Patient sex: M
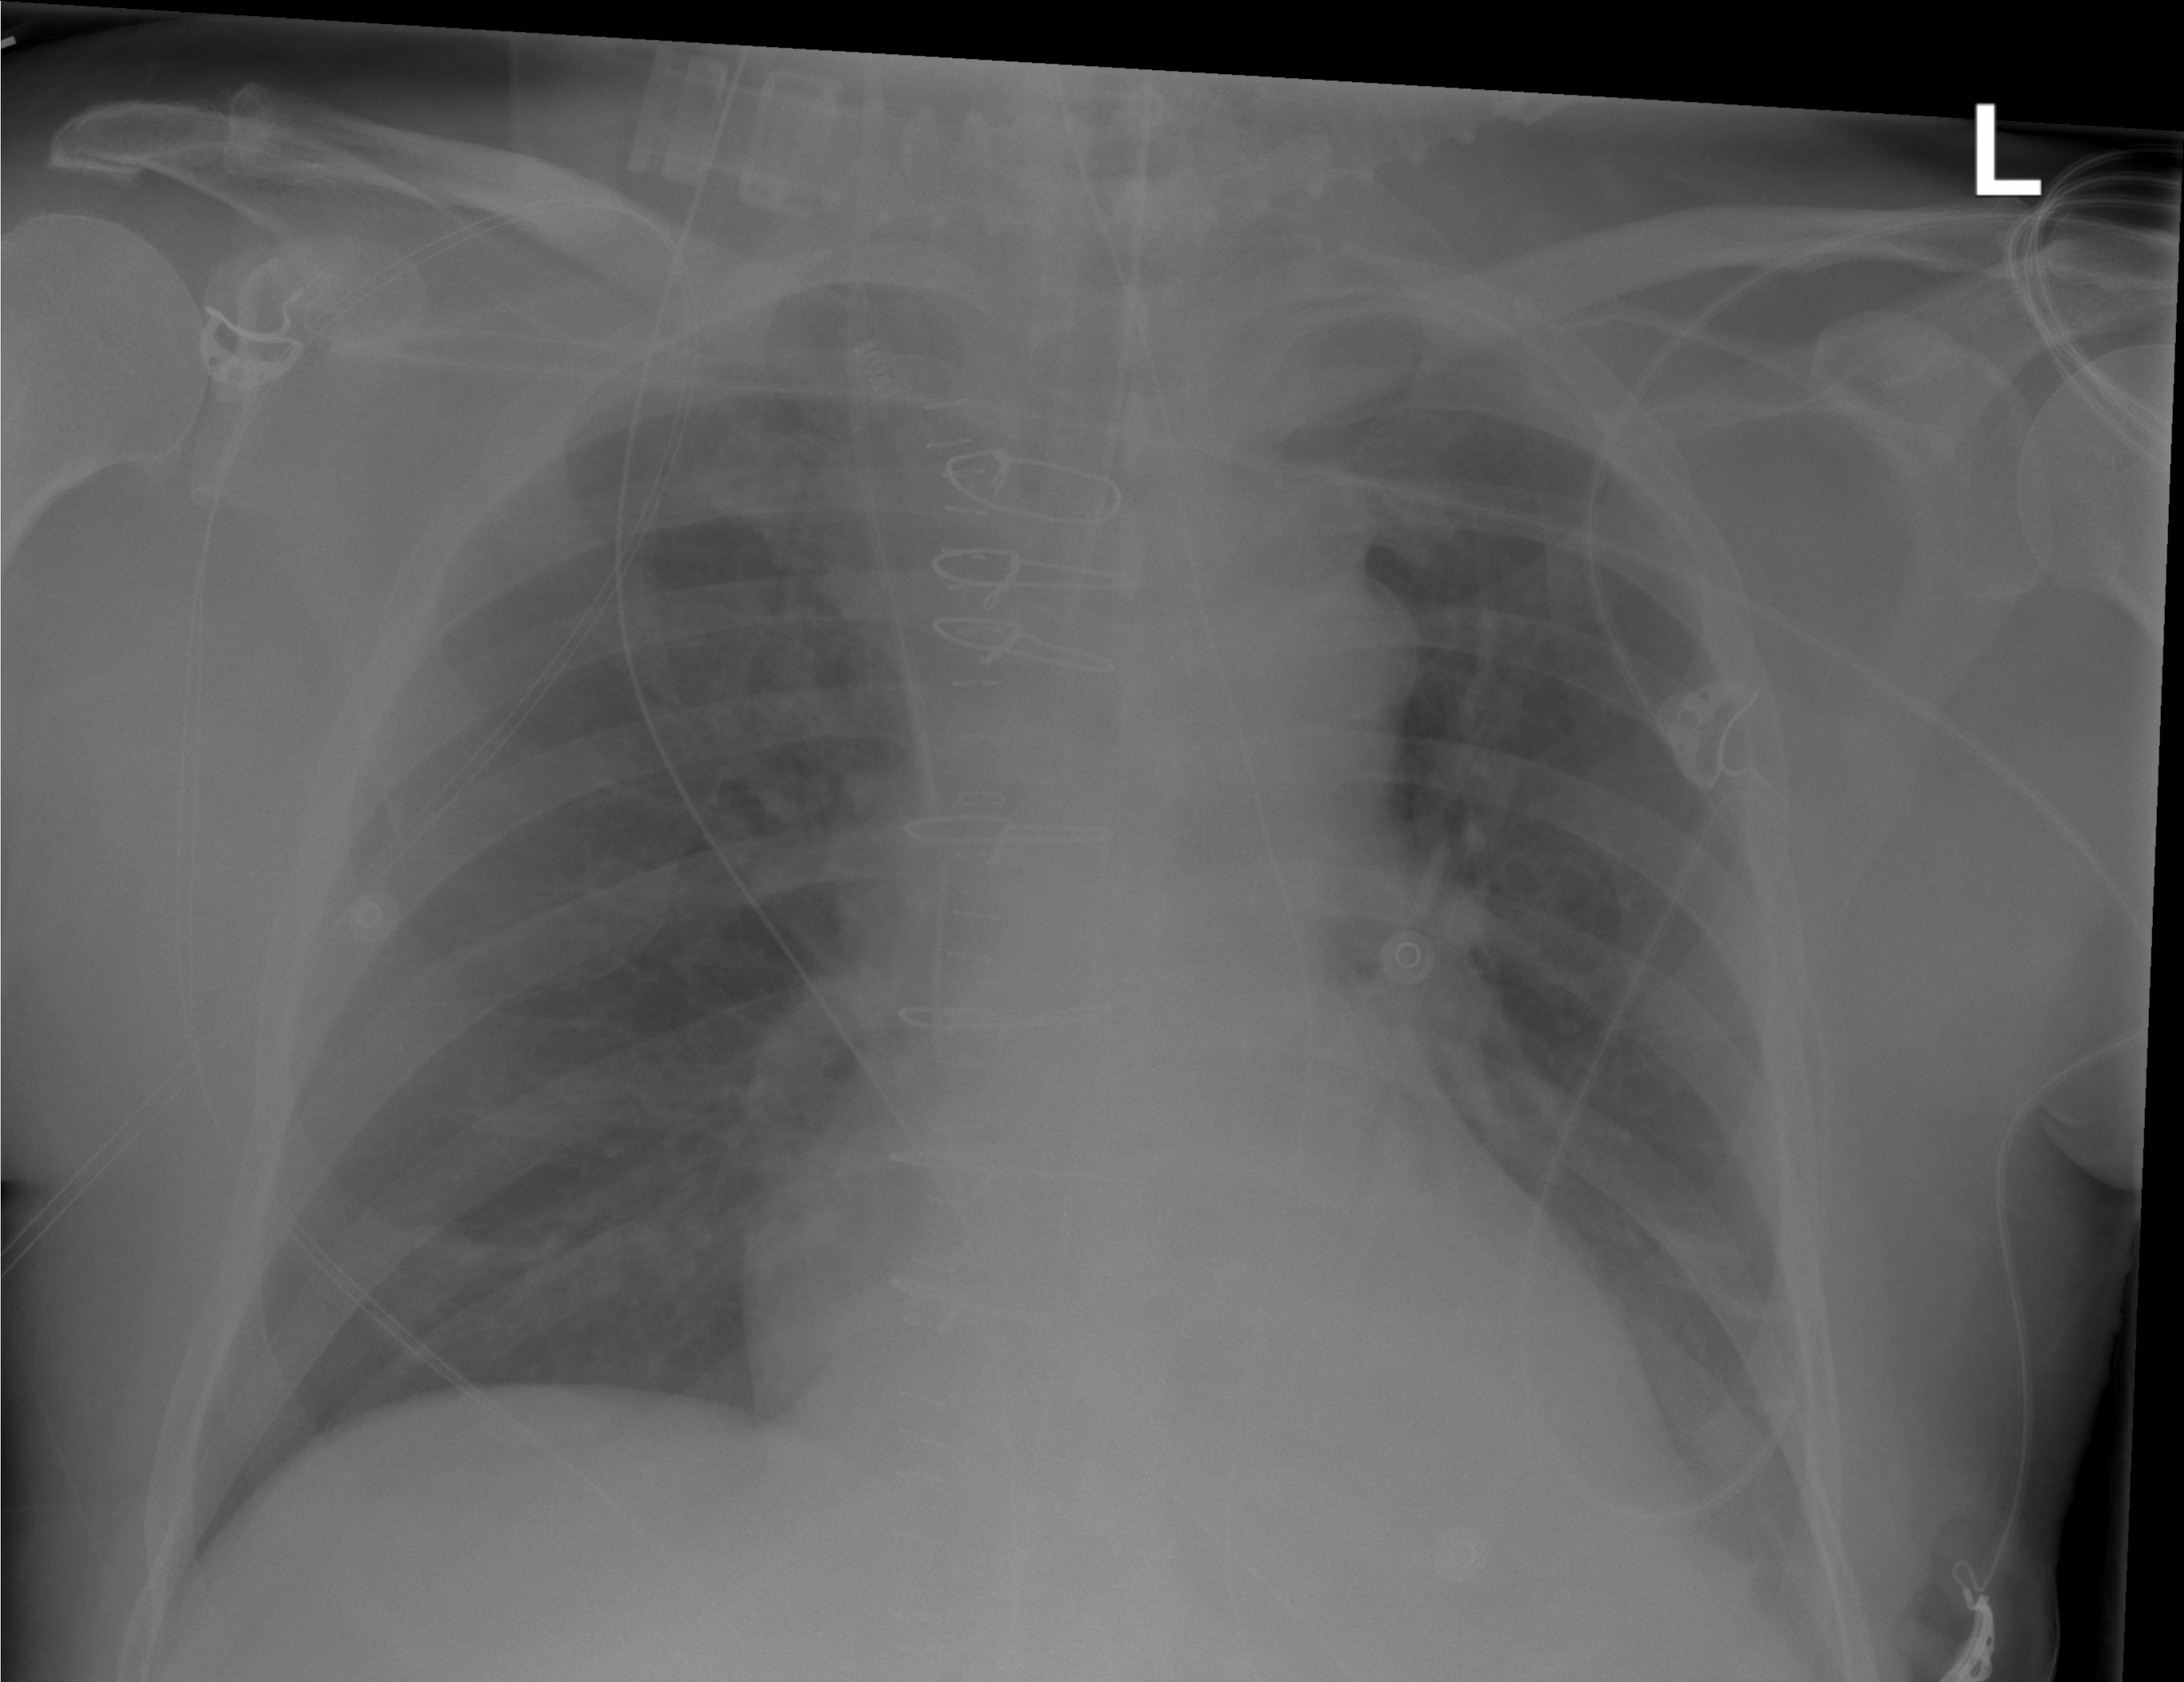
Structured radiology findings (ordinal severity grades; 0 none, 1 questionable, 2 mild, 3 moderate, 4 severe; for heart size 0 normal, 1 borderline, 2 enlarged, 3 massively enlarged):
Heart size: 2
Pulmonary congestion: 2
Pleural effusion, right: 0
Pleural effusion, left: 0
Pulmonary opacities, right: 2
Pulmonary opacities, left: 2
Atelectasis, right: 0
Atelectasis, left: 1